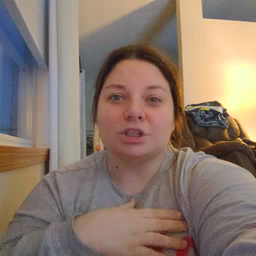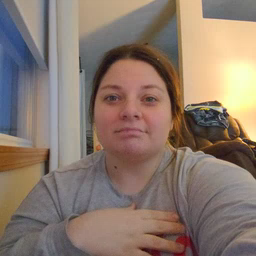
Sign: hen